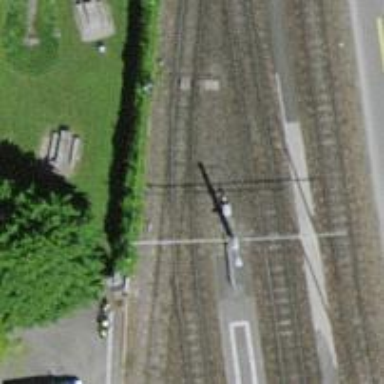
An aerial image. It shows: Narrow-gauge railway siding with electrified contact lines.